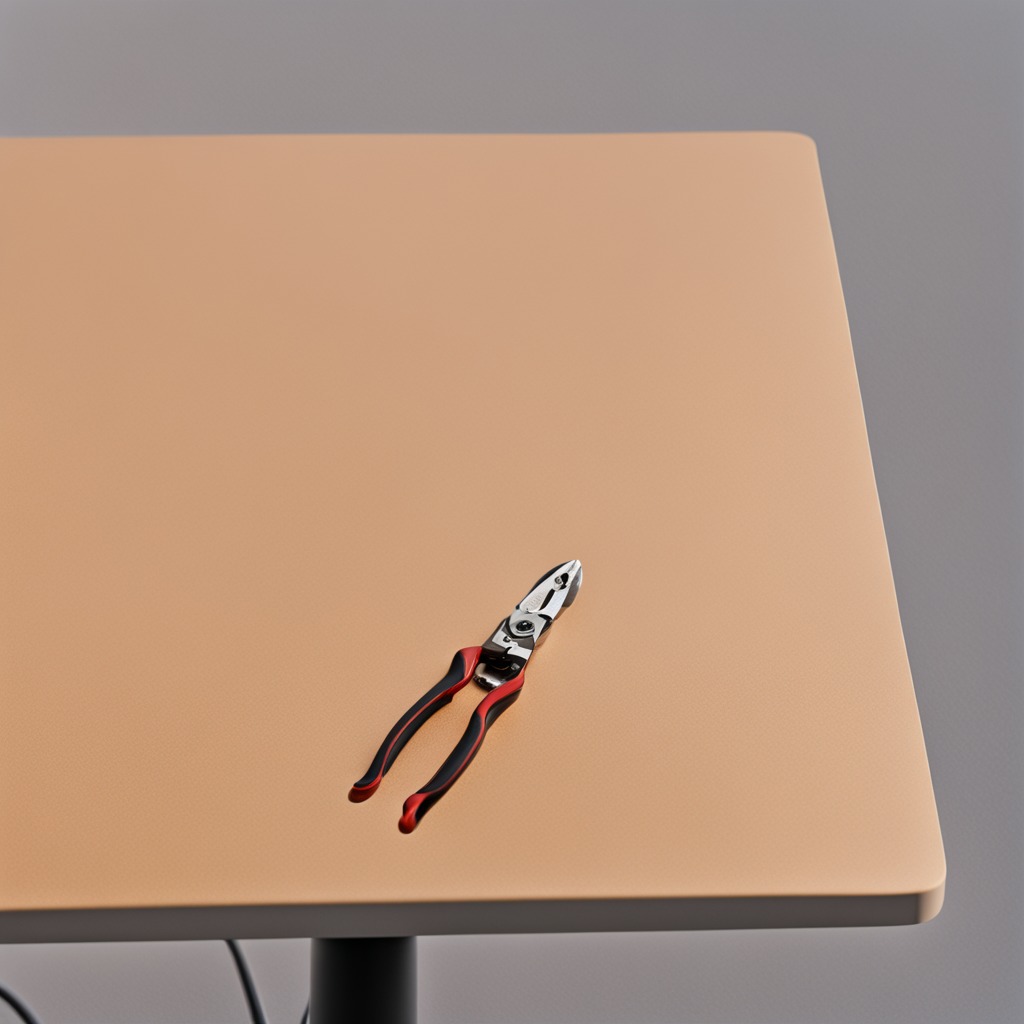
A plier lies on the table.